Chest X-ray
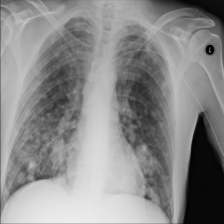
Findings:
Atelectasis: negative
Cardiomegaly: negative
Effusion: negative
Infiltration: negative
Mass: negative
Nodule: negative
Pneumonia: negative
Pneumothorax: negative
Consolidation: negative
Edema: negative
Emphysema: negative
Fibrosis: negative
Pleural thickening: negative
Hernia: negative